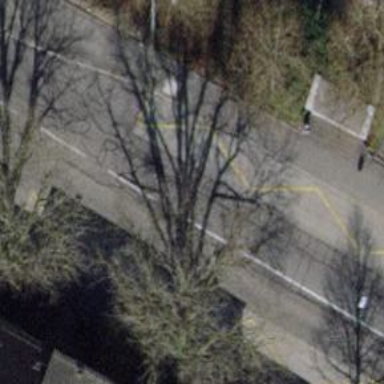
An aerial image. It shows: Bus stop for trolleybuses with designated stop position.